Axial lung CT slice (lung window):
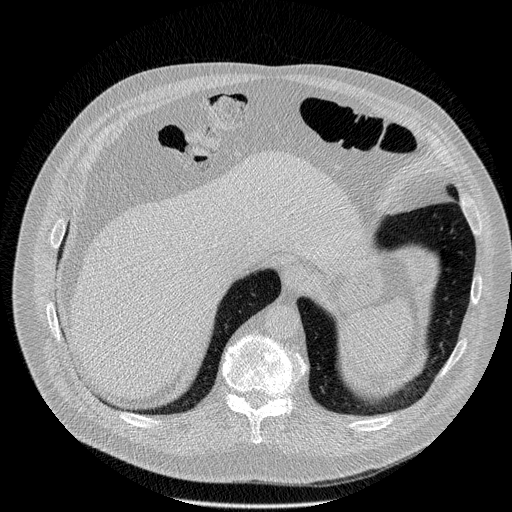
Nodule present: no